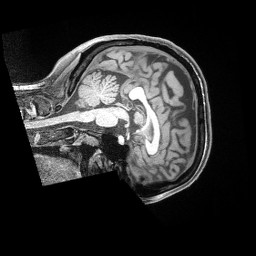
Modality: T1w
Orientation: sagittal
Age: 32
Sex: female
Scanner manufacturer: siemens
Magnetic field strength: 3 T
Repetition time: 2 s
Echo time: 0.00211 s